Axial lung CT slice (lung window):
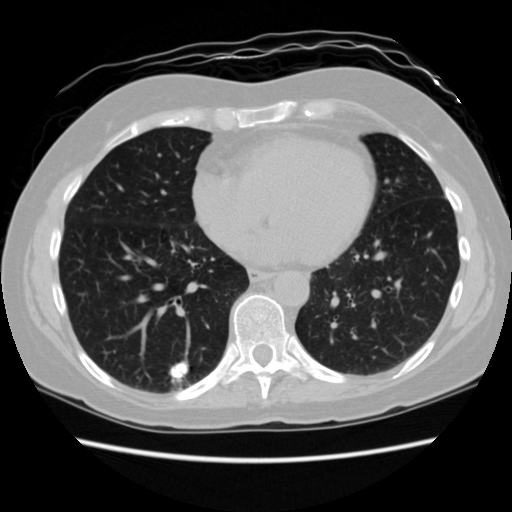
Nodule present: yes
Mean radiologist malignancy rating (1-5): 2